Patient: sex M, age 40
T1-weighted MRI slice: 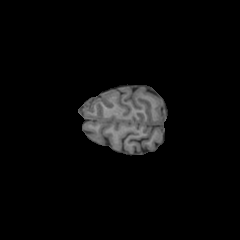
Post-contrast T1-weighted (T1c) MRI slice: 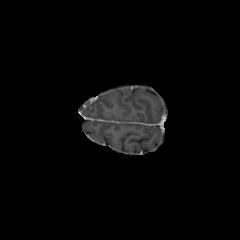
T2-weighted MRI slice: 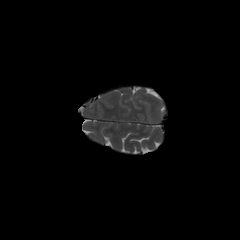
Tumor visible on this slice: no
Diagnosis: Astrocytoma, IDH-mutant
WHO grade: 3